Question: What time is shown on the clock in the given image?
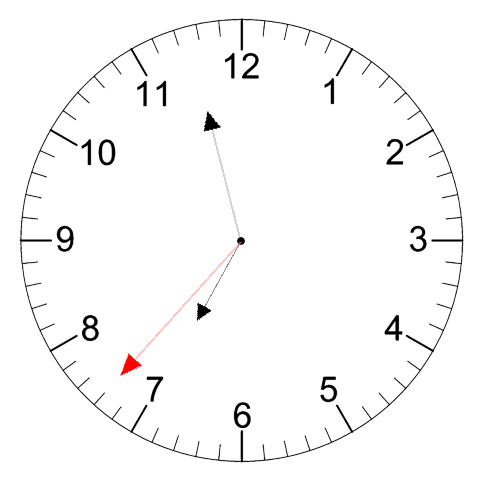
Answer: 06:57:37